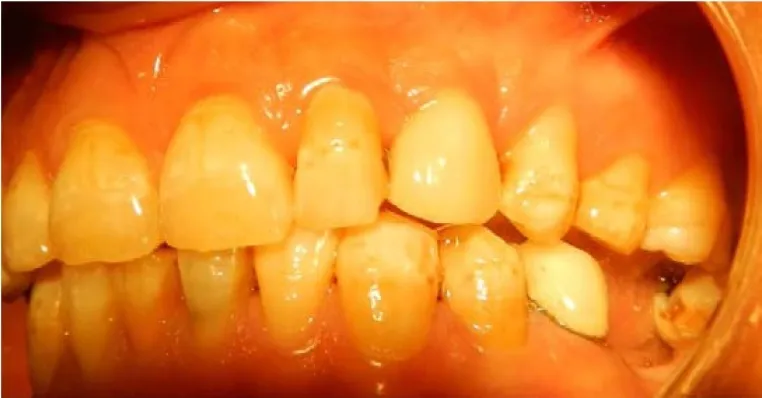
Six months after the permanent crown is placed, the papillae regenerate and fill the gap, and the indentation scar from the vertical incision starts to disappear.
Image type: medical_photograph (other_medical_photograph)